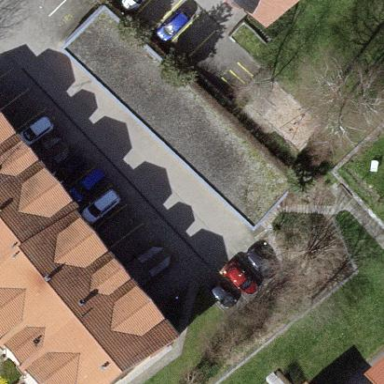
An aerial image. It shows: Garage.